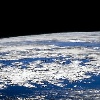
Label: cloud